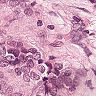
Metastatic tissue present: yes